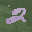
Label: 2